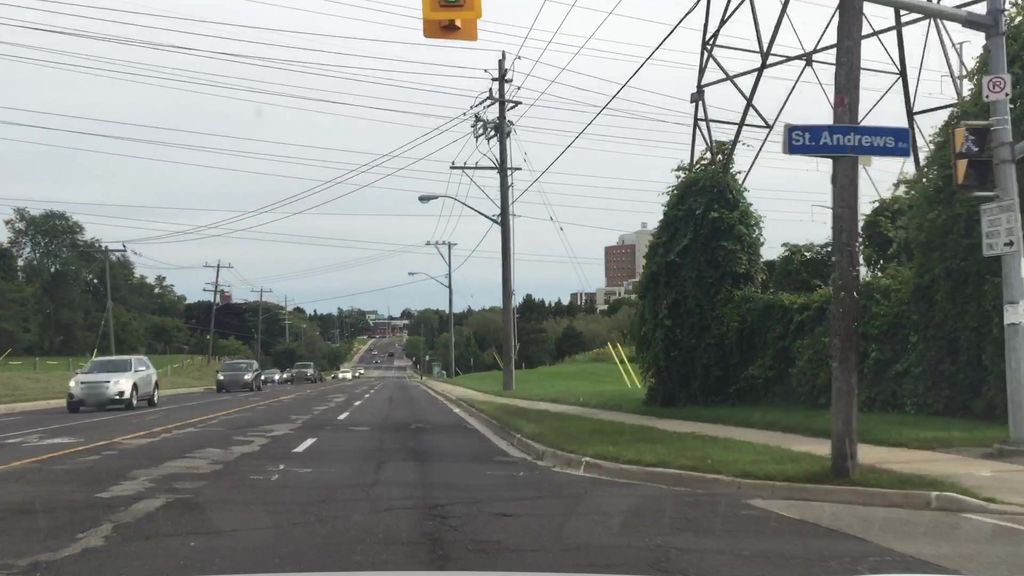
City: toronto